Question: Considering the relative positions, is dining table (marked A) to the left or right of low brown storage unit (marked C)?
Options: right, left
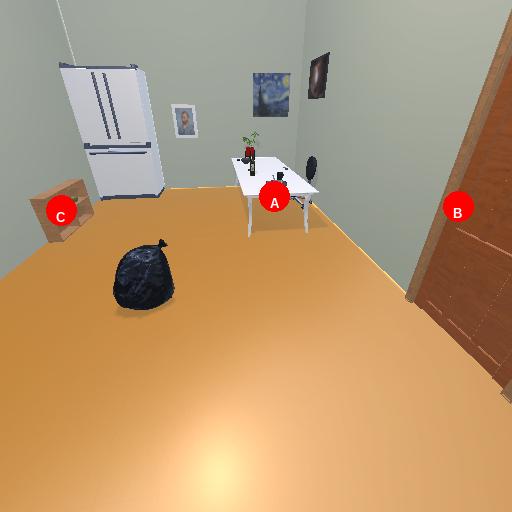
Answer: right